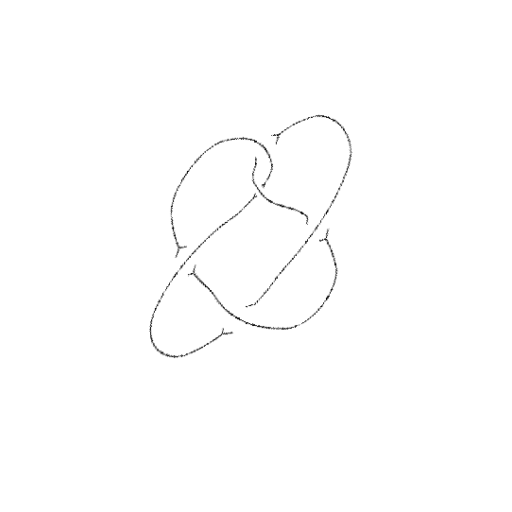
Crossing number: 5